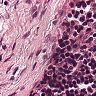
Metastatic tissue present: no